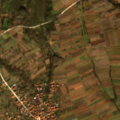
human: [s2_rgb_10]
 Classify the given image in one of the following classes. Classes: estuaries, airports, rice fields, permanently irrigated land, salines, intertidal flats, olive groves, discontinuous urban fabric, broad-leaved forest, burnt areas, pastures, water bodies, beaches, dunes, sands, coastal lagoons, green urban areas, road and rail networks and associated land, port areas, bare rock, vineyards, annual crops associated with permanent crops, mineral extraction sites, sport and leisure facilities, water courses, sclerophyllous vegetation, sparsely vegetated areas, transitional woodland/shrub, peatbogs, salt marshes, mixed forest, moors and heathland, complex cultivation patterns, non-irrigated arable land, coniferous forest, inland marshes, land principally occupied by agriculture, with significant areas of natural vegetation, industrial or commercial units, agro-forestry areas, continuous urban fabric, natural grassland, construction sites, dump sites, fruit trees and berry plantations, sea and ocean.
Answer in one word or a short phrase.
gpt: discontinuous urban fabric, non-irrigated arable land, land principally occupied by agriculture, with significant areas of natural vegetation, broad-leaved forest, transitional woodland/shrub